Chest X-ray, PA view. Patient: 45 years old, sex M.
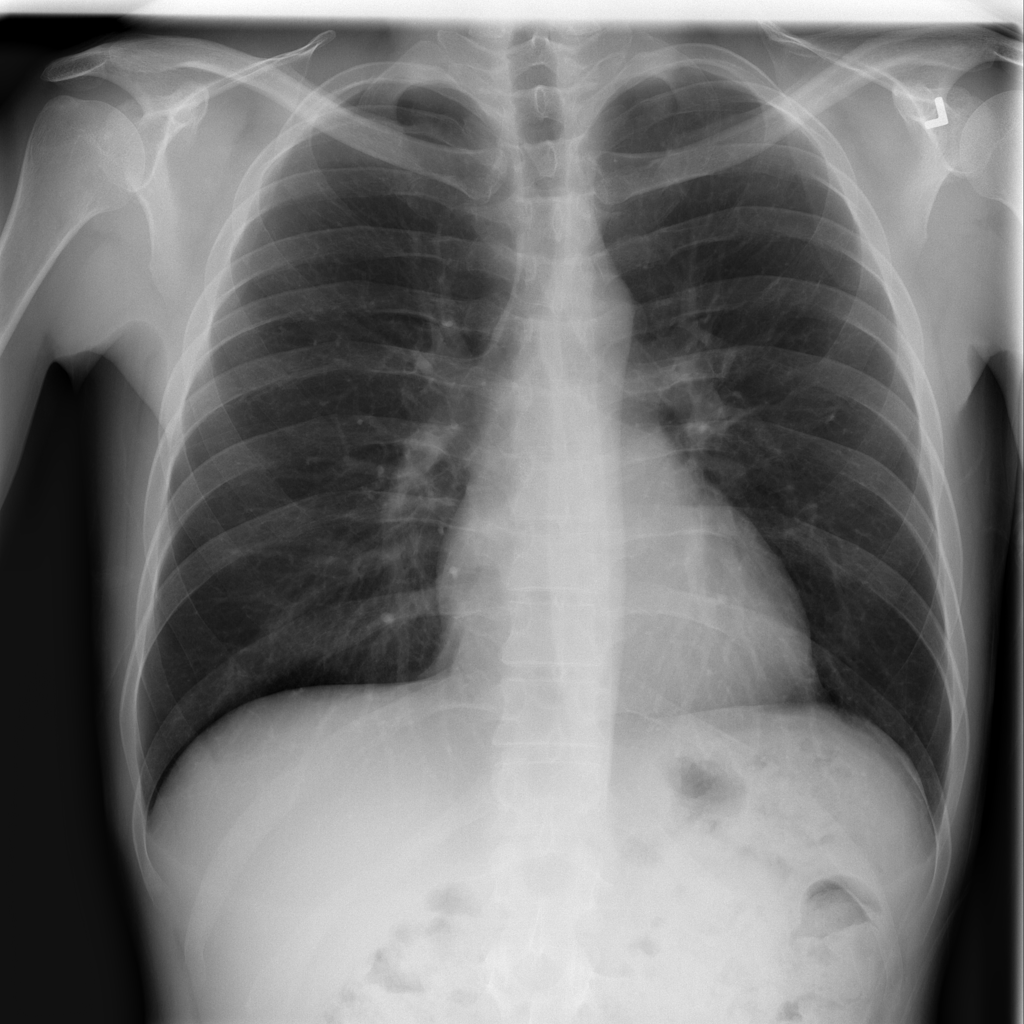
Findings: No Finding